Question: Is it possible with bootstrap v2.3.1 to have one modal window open immediately after the preceding one closes? That is:
1. user clicks button and first modal opens.
2. User closes modal and second modal opens.
I have tried doing this using the event of the first modal, such that the second modal is opened in the callback for that event. However, the dark, transparent background of the 1st one remains visible and the second modal opens, but cannot be interacted with as it is under the dark transparent background.
Refer to the following image:

Thanks
The code in the onHidden event looks like this:
'''
changeTypeConfirmModal.on('hidden', function () {
var modalFormOptions = {
keyboard: true,
backdrop: 'static',
show: true,
};
modalForm.modal(modalFormOptions);
)};
'''
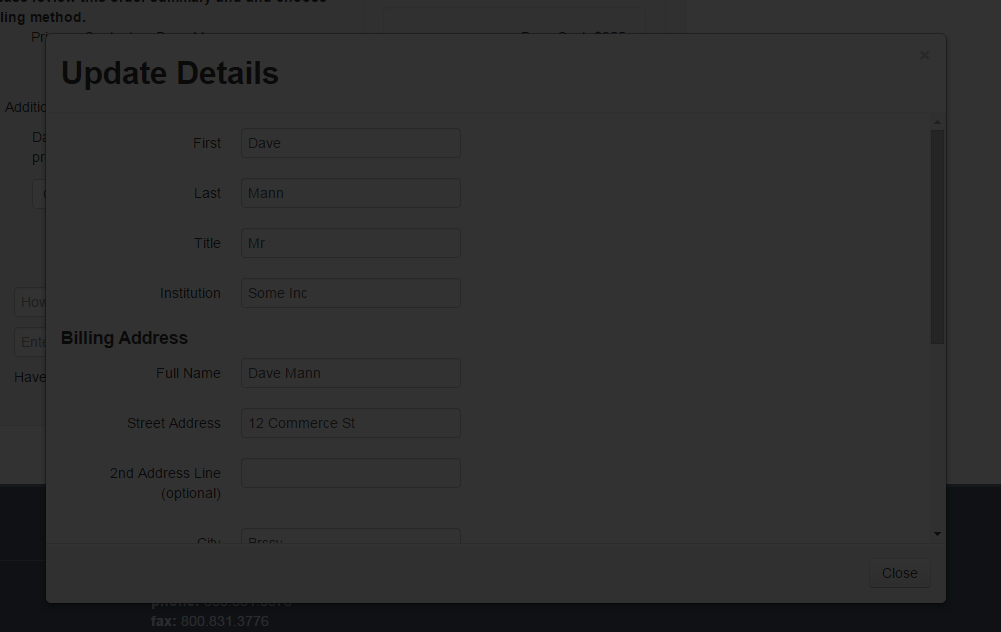
Answer: <URL>
use : hidden event - This event is fired when the modal has finished being hidden from the user (will wait for css transitions to complete)
'''
$('#myModal').on('hidden', function () {
//shows the second modal window
$('#myModal2').modal('show')
})
'''